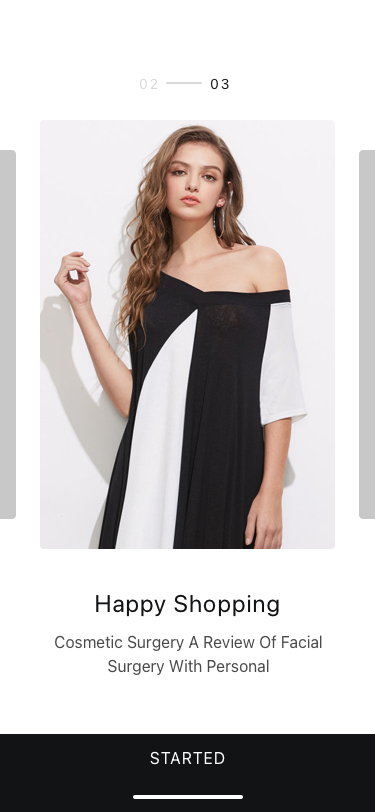
Text in this UI design:
Happy Shopping
Cosmetic Surgery A Review Of Facial Surgery With Personal
02
03
Started